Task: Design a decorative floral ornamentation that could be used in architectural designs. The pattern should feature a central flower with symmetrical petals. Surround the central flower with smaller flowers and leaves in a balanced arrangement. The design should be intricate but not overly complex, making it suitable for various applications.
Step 999:
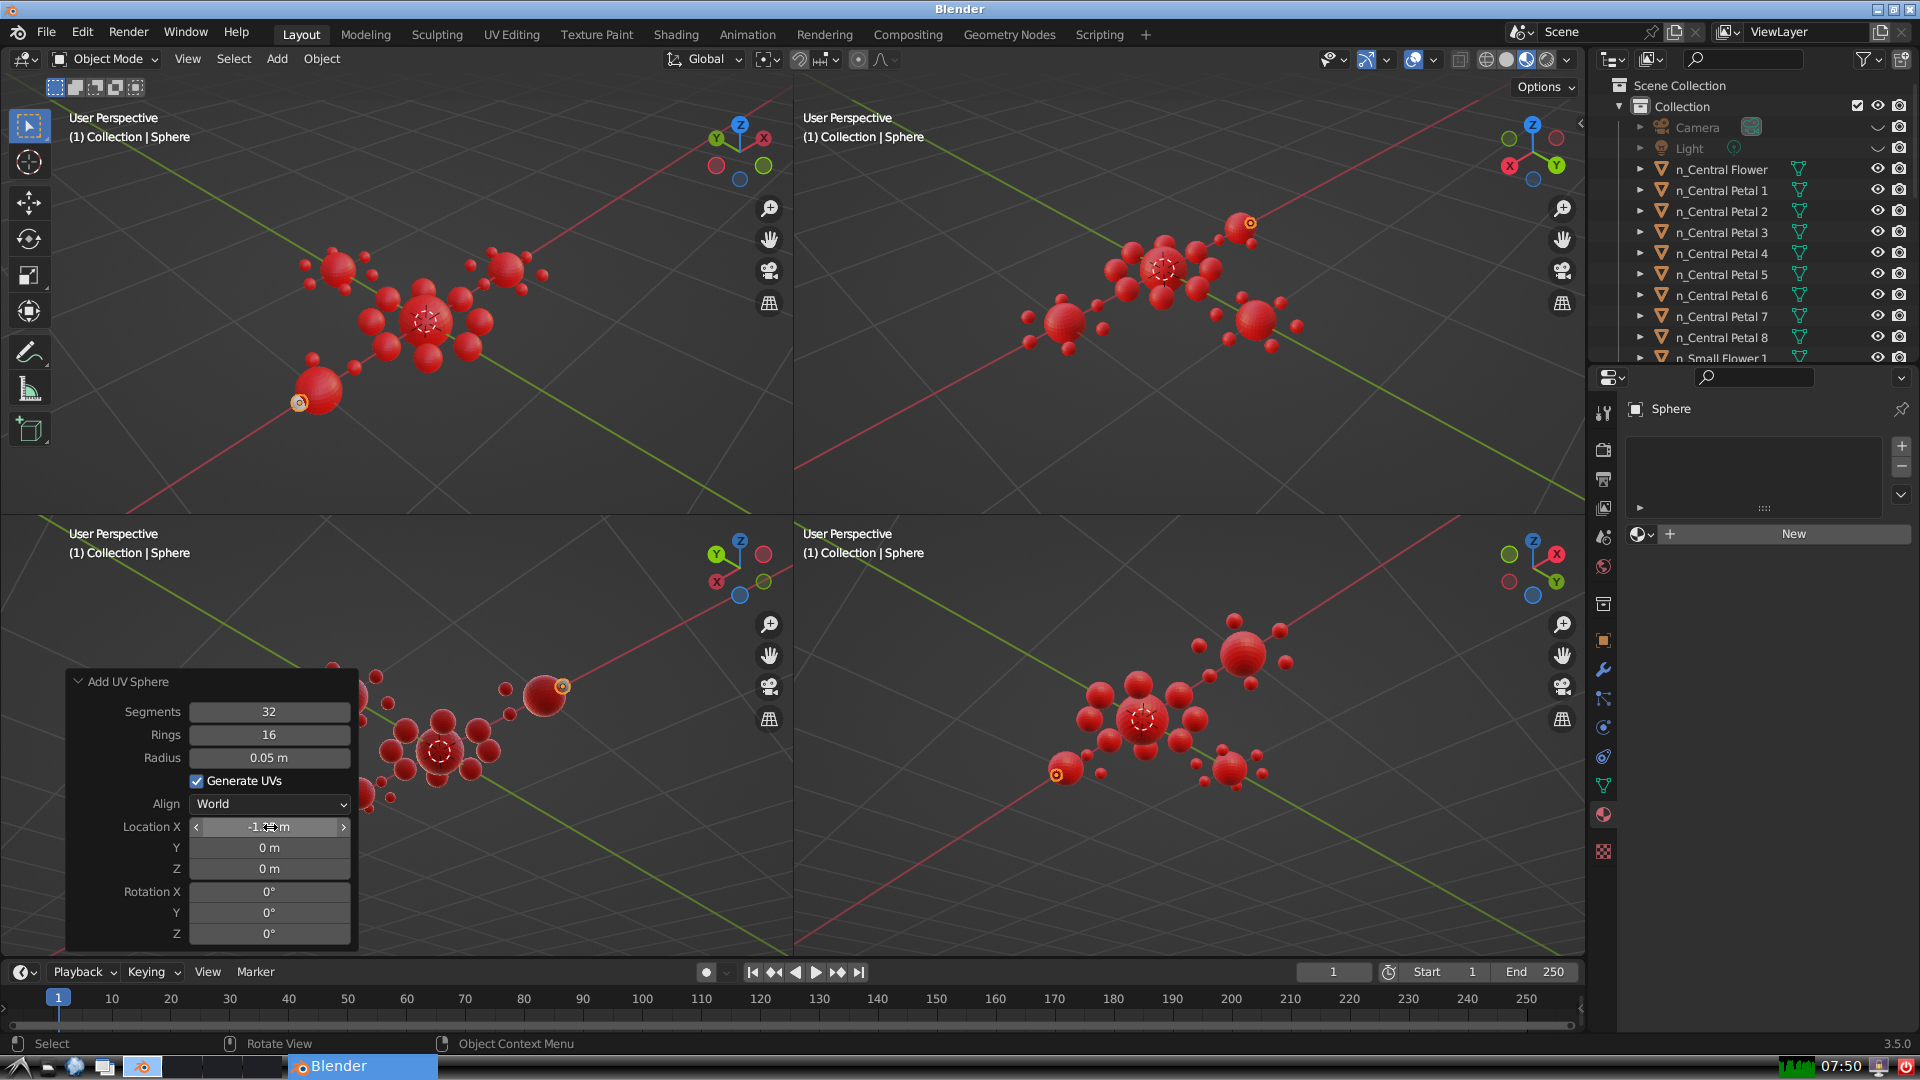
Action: {"mouse_move": [270, 849]}